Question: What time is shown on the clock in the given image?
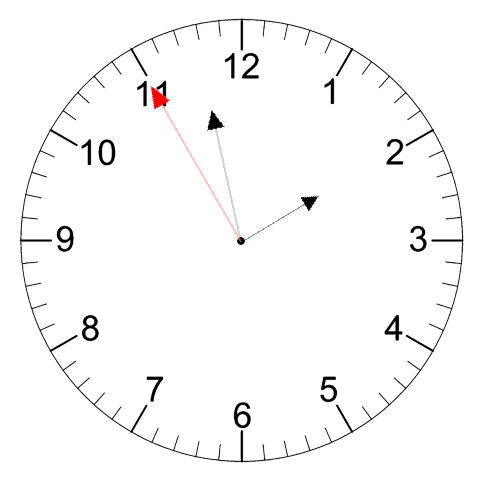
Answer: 01:57:55